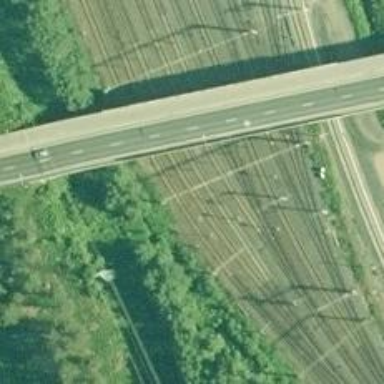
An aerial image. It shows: Railway signal.